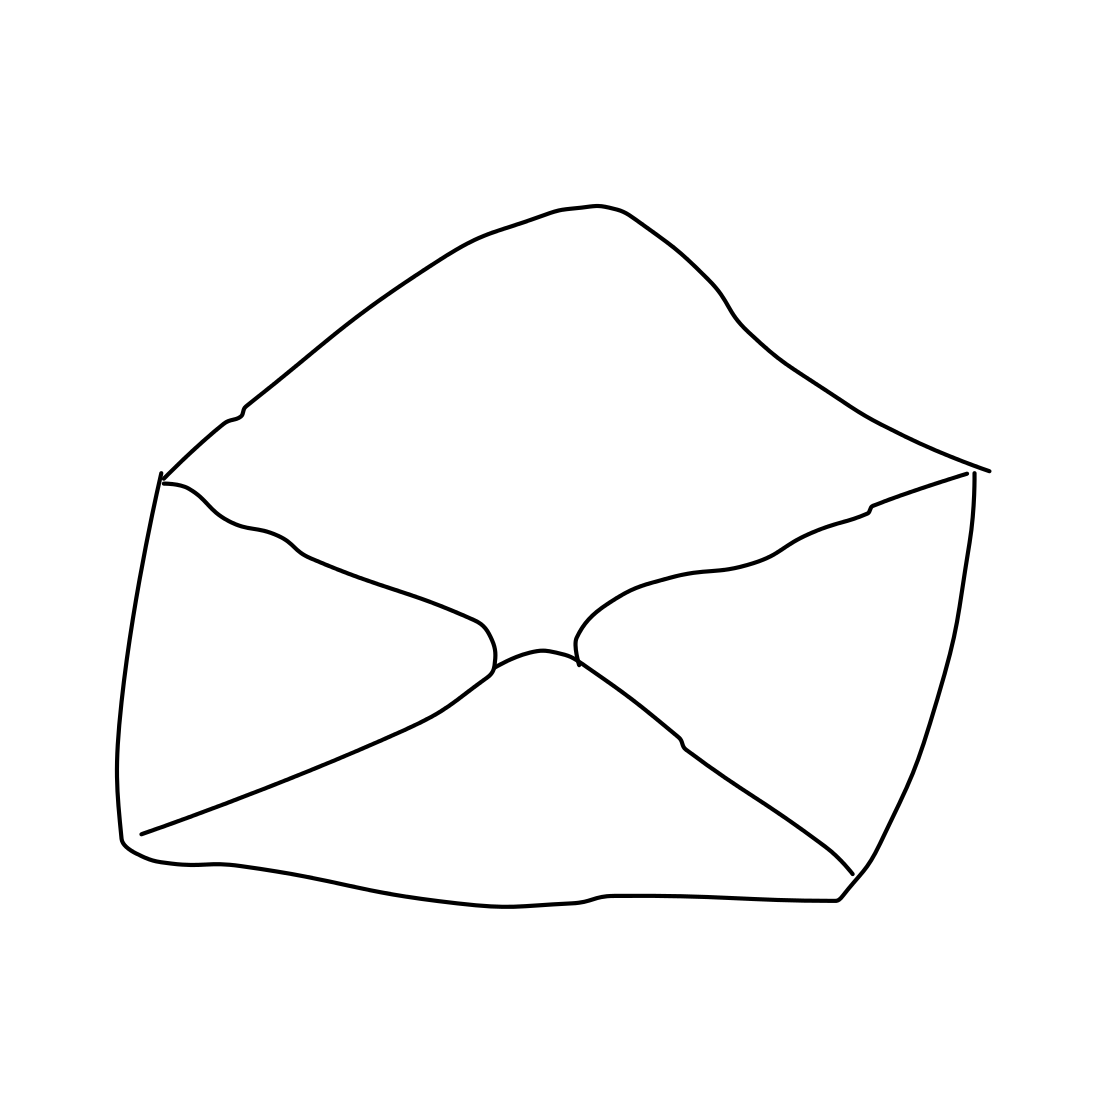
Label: envelope